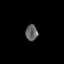
Tissue: lung
Cell type: T cells
Senescence score: 0.1474
Nuclear area (px): 191
Mean DAPI intensity: 98.455